Interaction volume radius: 10 \u00c5
Interaction volume height: 20 \u00c5
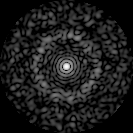
Disorder parameter: 0.8472